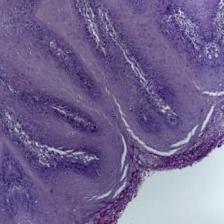
Diagnosis: OSCC